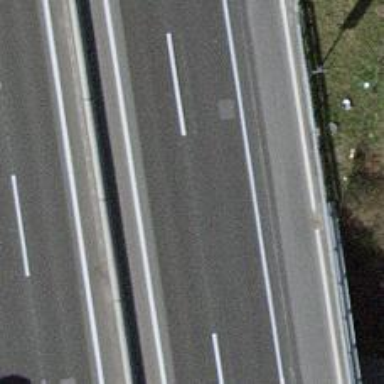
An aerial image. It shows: Motorway bridge.